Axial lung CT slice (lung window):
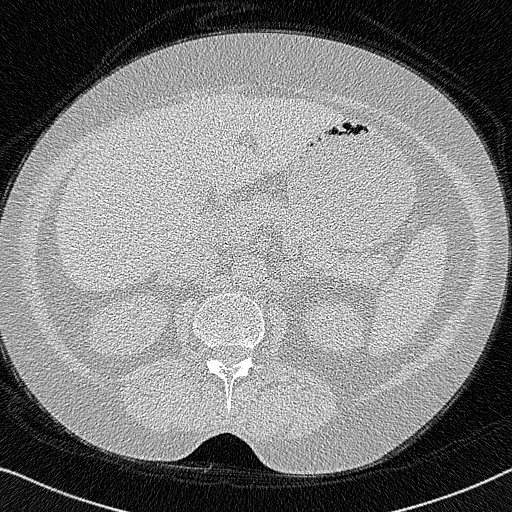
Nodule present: no